Question: In O Developer Preview 1, to configure what autofill service the device should use (e.g., the one that you are writing), you would go into Settings > Apps & notifications > Default apps > Autofill app. Tapping on that entry would bring up a list dialog to choose the autofill app to use.
However, in O Developer Preview 2, there is no "Autofill app" entry in that screen, at least on a Nexus 5X and the x86 emulator:

<URL>, though, still refers to how we did it in ODP1.
I filed <URL>, but in the meantime... is there another way to configure an autofill service?
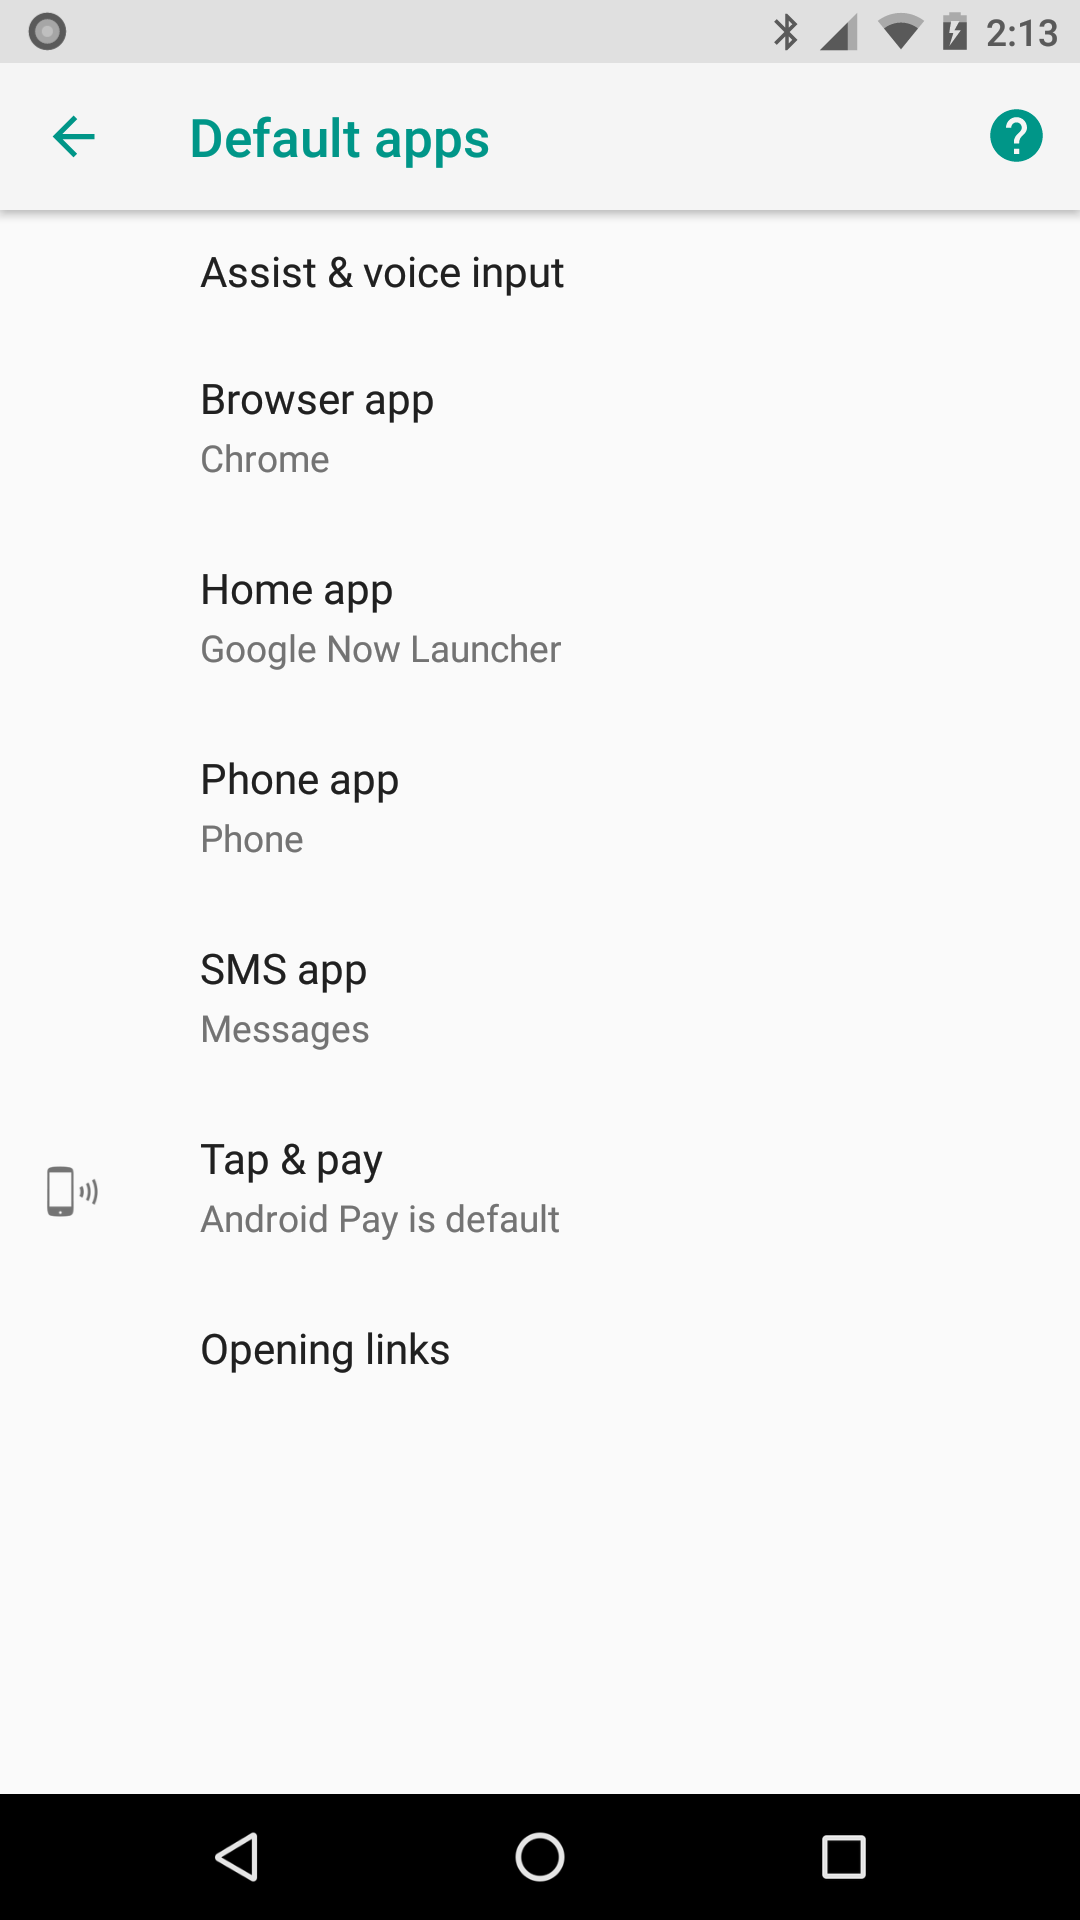
Answer: It dawned on me when writing the question what Google might have done... and it's just what they did.
Autofill is now configured in Settings > System > Languages & input > Advanced: